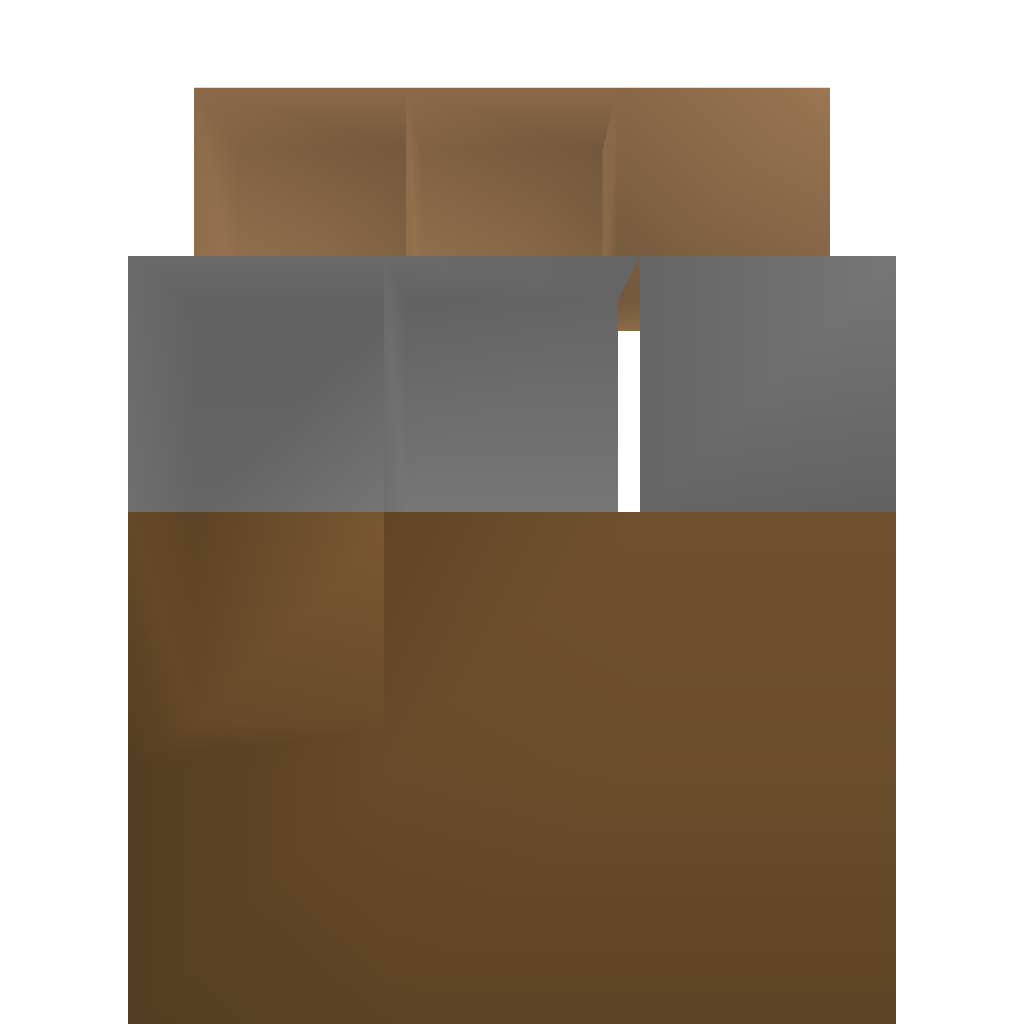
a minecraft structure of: Bongos!!! bad low quality